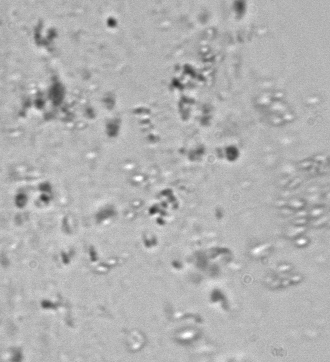
Label: Phaeocystis_debris